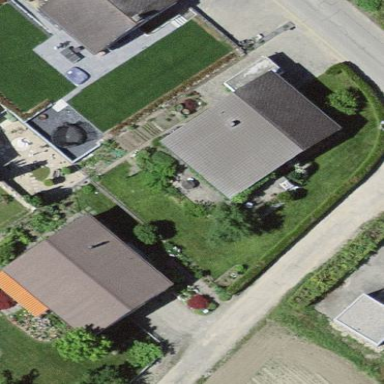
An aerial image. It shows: Residential building.